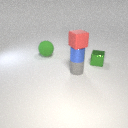
small green metal cube in front of large green rubber sphere